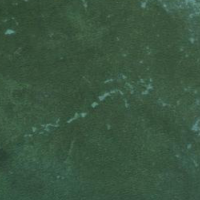
EUNIS habitat code: 14
Species observed at this site:
Larus michahellis
Mergus merganser